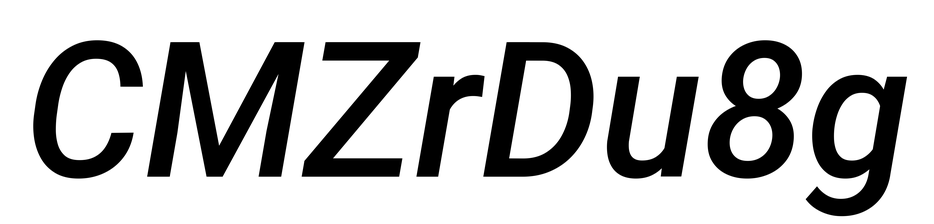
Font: Roboto-Italic_Medium_Italic